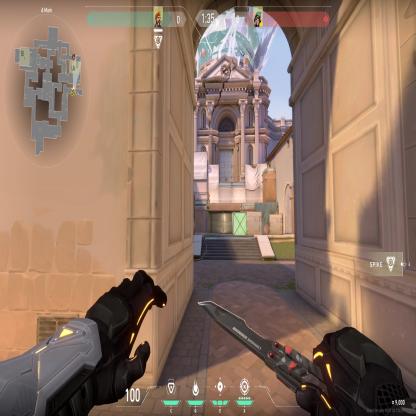
Label: enemy